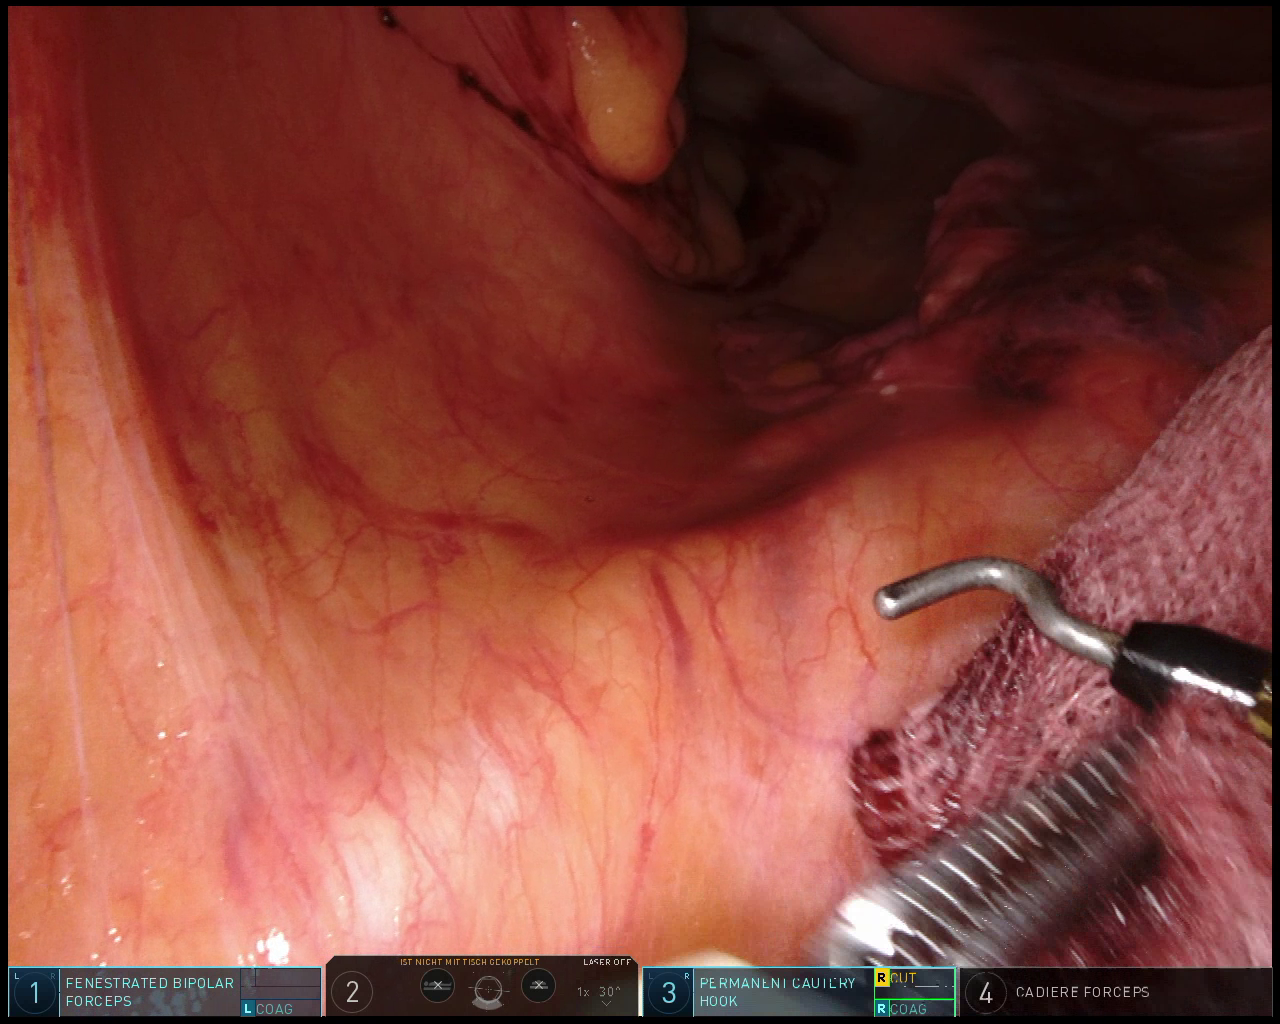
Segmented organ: ureter
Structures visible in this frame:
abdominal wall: no
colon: no
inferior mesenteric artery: no
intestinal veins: no
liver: no
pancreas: no
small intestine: no
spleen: no
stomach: no
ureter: yes
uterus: yes
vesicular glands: no